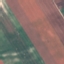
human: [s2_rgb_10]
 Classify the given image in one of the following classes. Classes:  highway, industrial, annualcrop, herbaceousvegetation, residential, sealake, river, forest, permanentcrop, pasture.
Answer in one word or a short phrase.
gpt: AnnualCrop